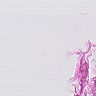
Metastatic tissue present: no